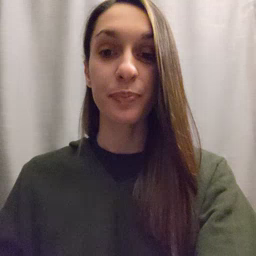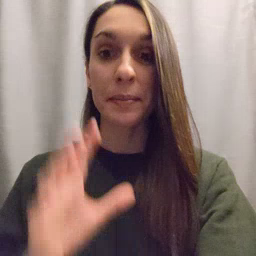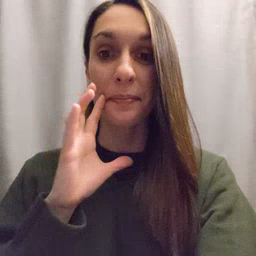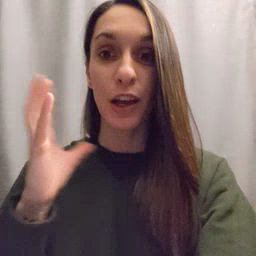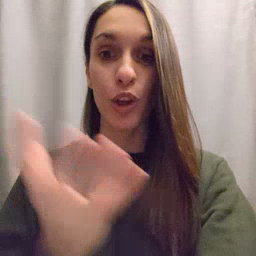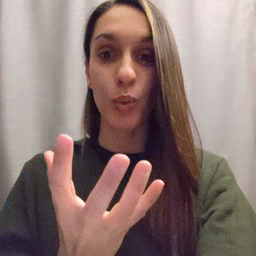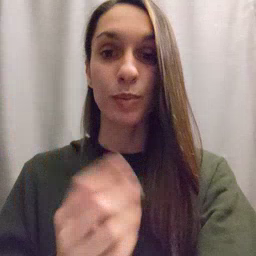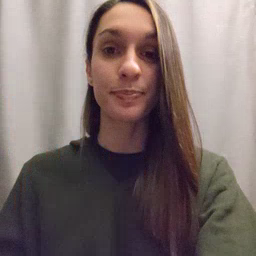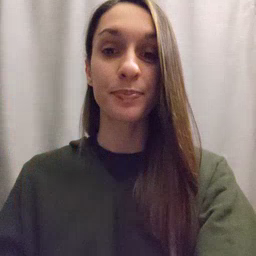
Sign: balloon